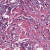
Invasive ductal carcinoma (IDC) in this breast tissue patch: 1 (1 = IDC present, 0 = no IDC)